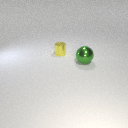
large green metal sphere in front of small yellow metal cylinder